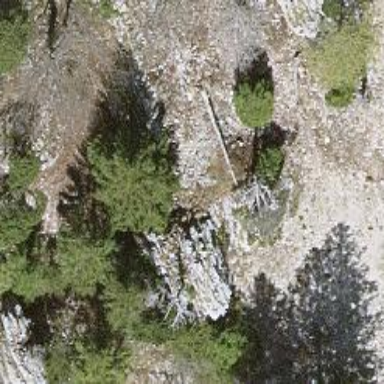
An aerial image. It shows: Beautiful tree in nature.